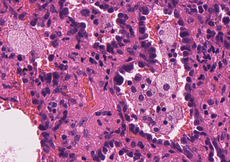
Tumor epithelial tissue: yes
Tumor-associated stroma tissue: yes
Normal tissue: no